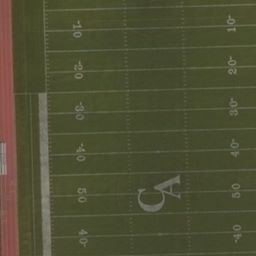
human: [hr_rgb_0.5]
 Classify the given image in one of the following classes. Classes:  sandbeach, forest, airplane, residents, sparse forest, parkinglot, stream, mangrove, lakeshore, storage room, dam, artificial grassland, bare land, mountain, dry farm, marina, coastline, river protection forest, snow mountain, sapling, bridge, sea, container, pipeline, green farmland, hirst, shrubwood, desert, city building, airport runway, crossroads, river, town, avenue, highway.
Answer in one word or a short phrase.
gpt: artificial grassland